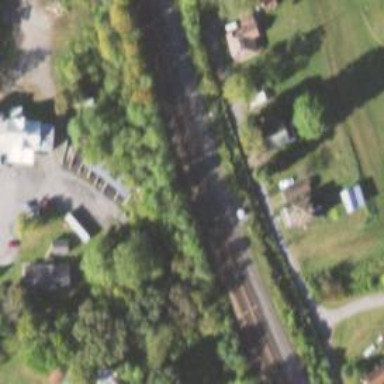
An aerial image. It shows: Railway signal.